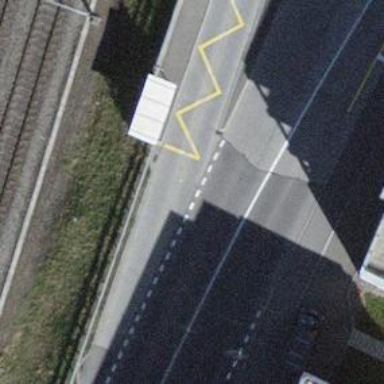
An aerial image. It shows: Platform for public transport and road usage.